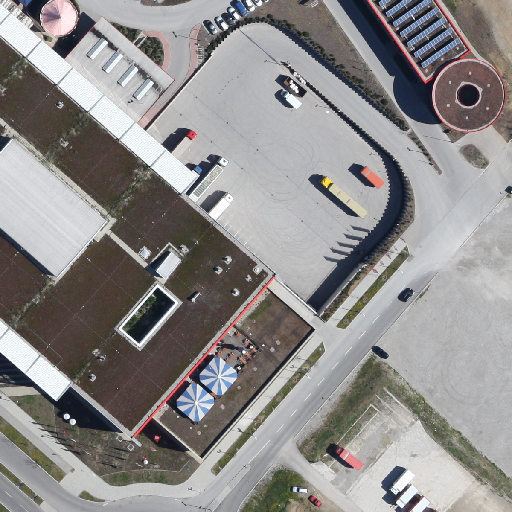
Referring expression: heavy-duty vehicle in the parking area